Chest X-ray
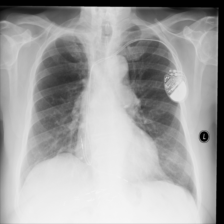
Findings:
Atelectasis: negative
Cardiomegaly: negative
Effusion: negative
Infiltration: negative
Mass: negative
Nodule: positive
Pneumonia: negative
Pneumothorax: negative
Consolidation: positive
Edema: negative
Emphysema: negative
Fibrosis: negative
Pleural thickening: positive
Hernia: negative